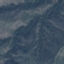
Land use / land cover: HerbaceousVegetation